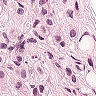
Metastatic tissue present: yes